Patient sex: M
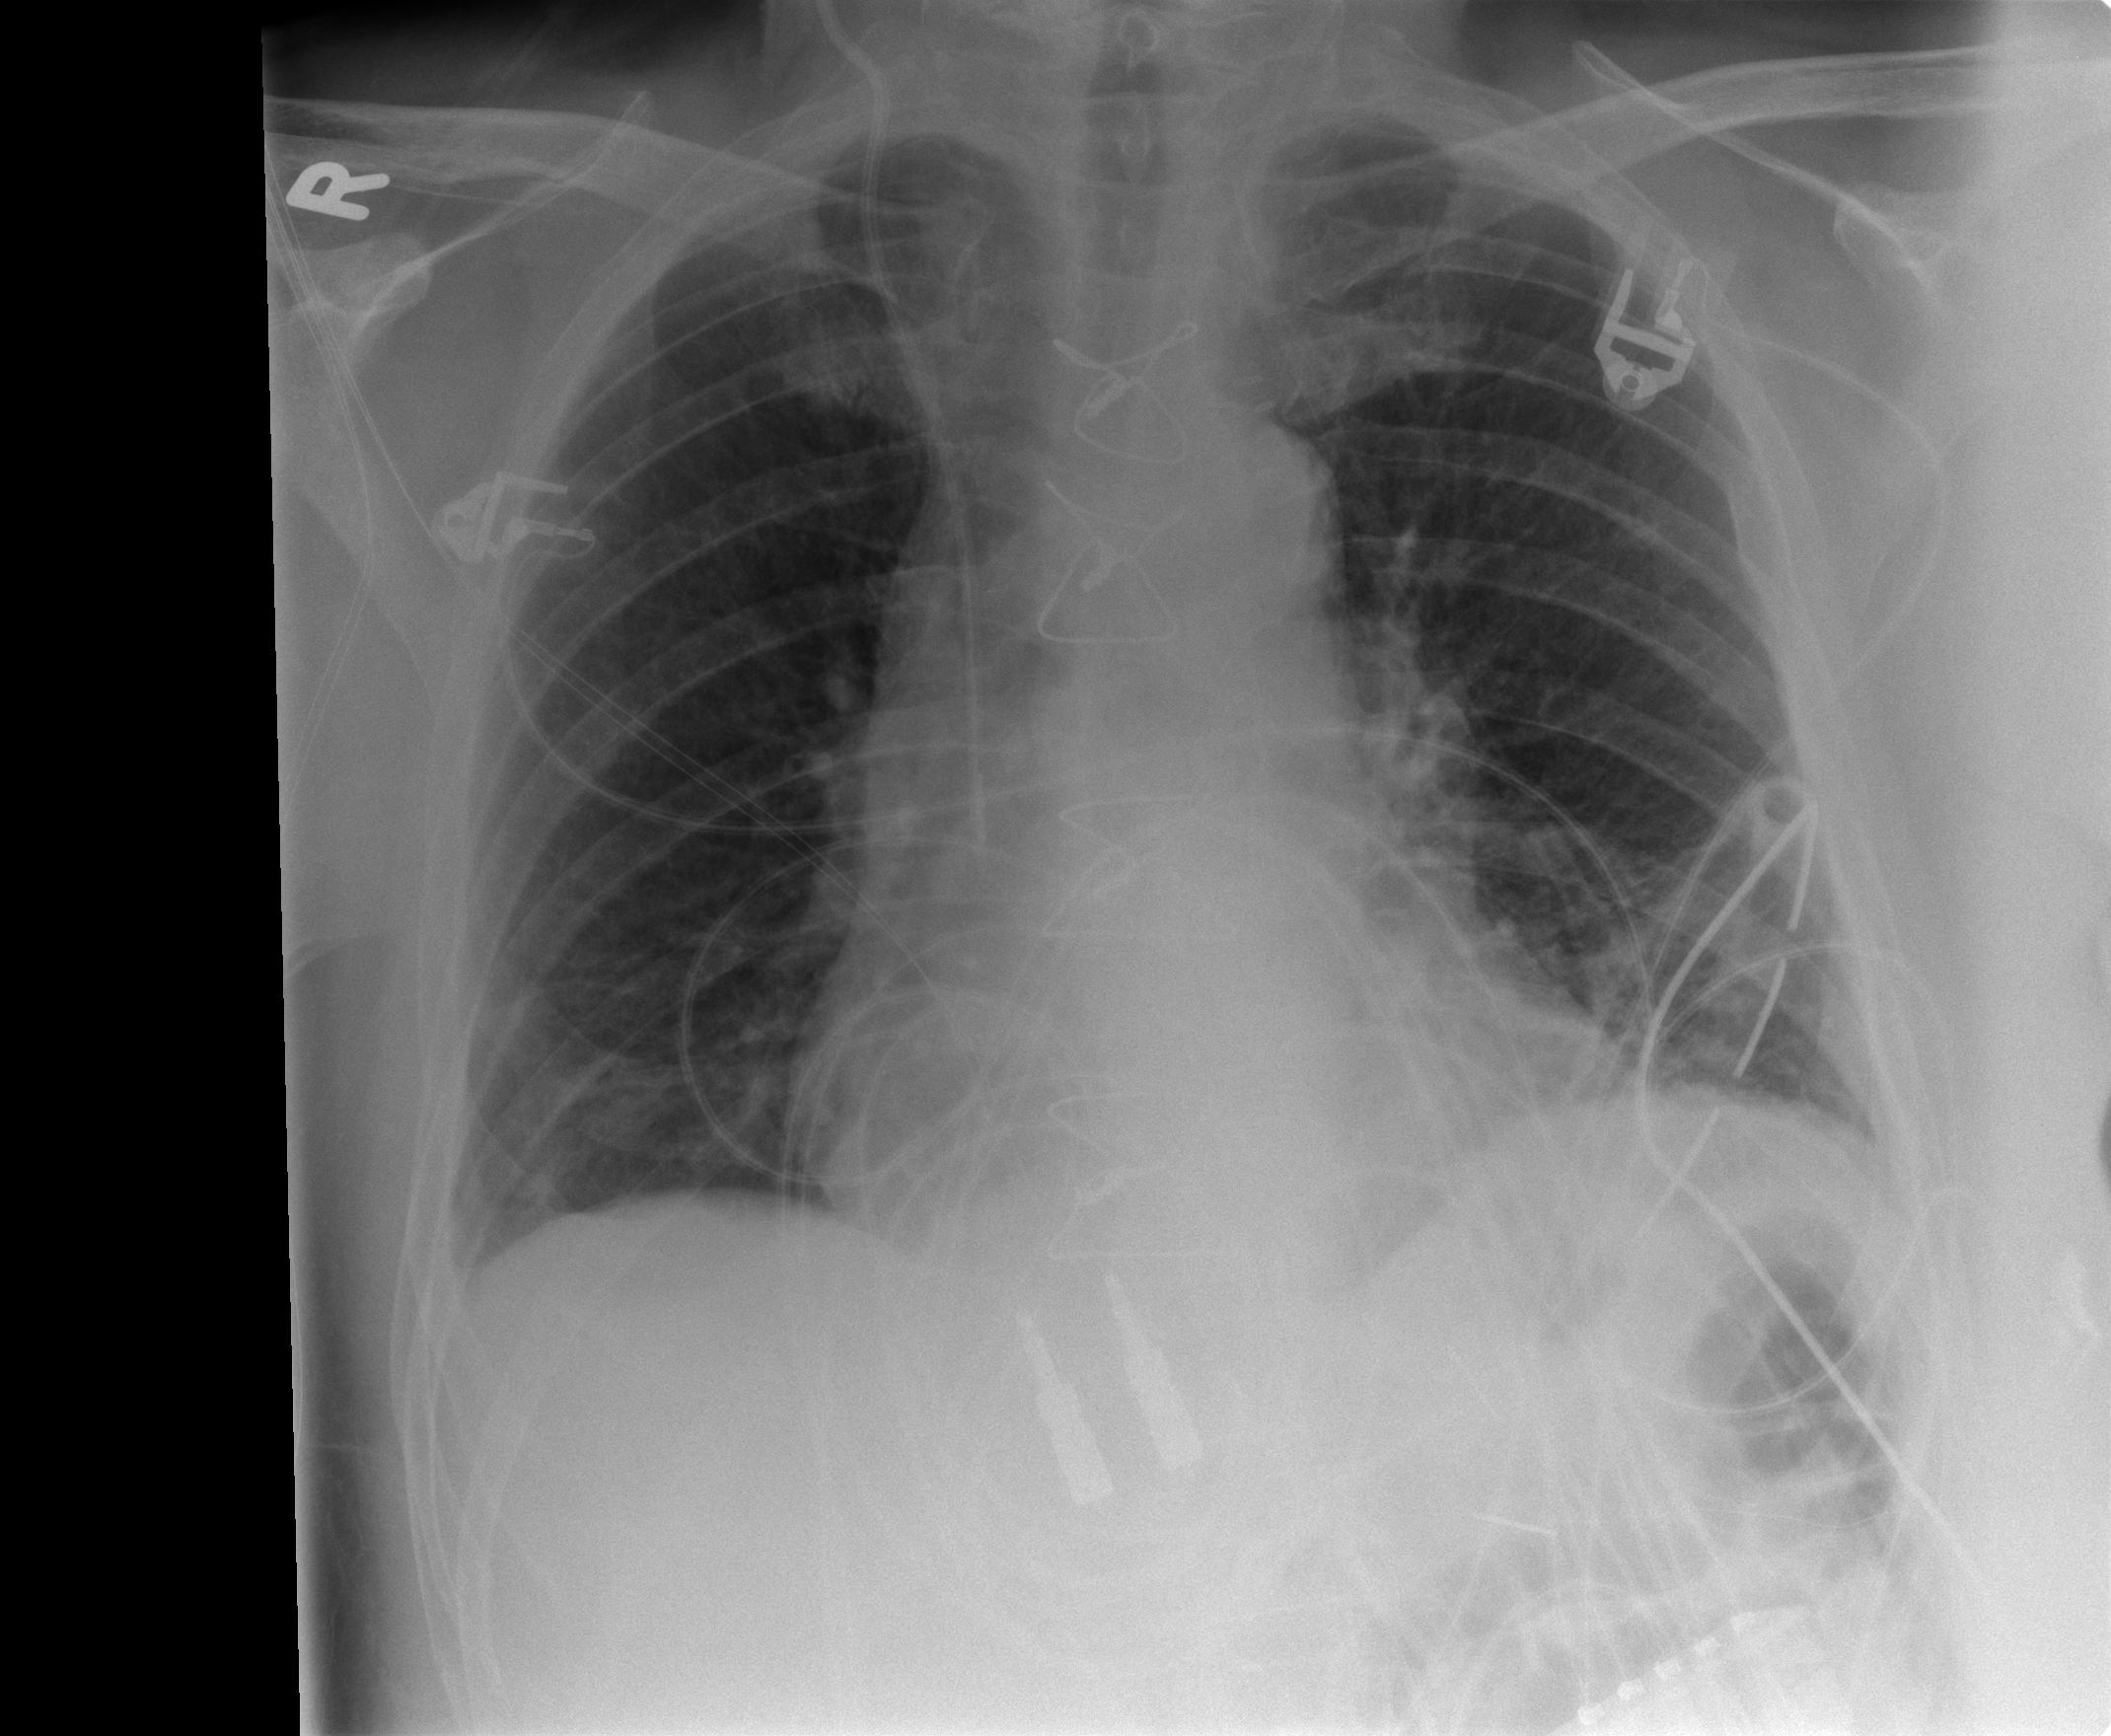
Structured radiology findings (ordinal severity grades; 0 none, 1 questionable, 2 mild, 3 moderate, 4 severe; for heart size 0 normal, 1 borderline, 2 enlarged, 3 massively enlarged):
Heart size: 0
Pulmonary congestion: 0
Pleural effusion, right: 0
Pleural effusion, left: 0
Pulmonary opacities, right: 0
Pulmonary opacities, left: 0
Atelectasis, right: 2
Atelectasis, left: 2